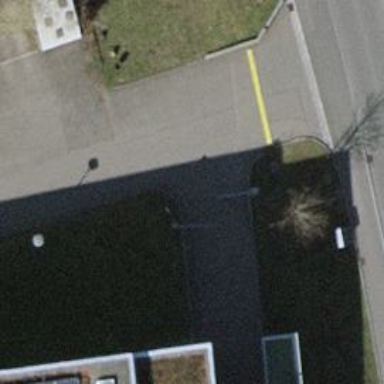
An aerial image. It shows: Cycle barrier.